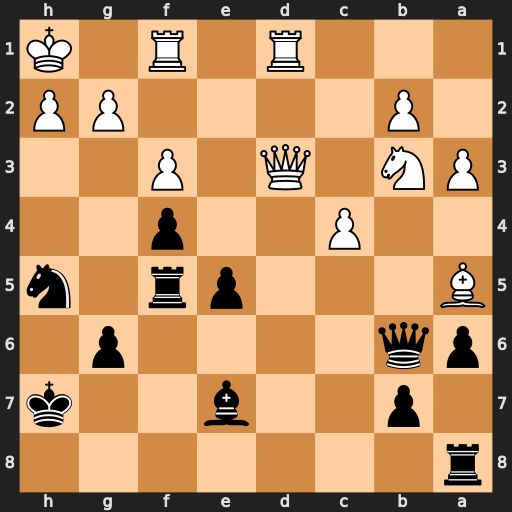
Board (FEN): r7/1p2b2k/pq4p1/B3pr1n/2P2p2/PN1Q1P2/1P4PP/3R1R1K
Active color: b
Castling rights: -
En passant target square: -
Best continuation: Ng3+ hxg3 Rh5#